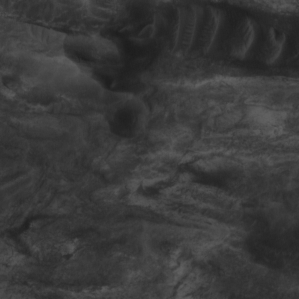
Label: non_frost